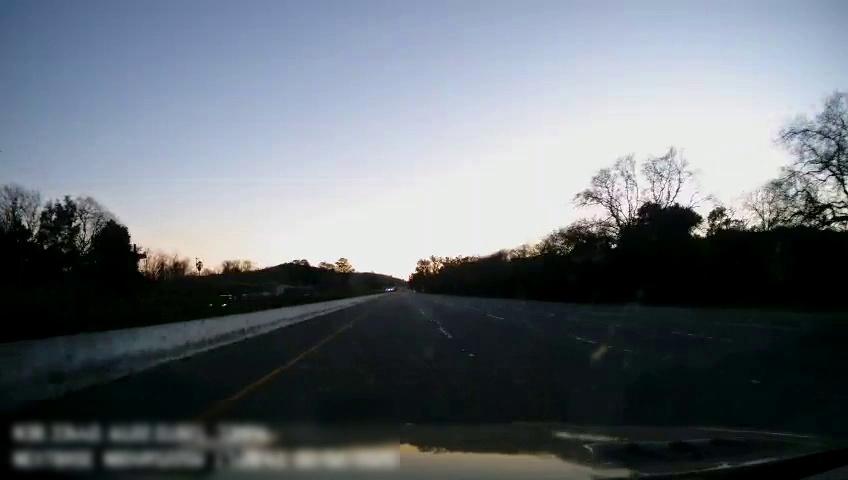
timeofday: Day
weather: Cloudy
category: Drivable Space
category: Vehicles | SUV
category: Lanes | Current Lane
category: Lanes | Current Lane
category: Lanes | Alternate Lane
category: Lanes | Alternate Lane